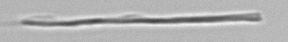
Label: fiber